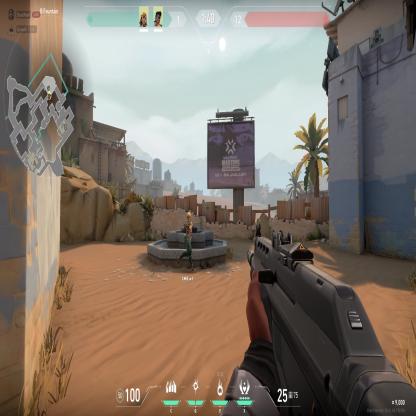
Label: teammate